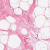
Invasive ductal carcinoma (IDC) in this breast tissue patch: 0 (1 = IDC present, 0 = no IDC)